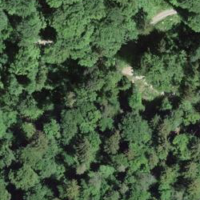
EUNIS habitat code: 41
Species observed at this site:
Cirsium arvense
Lapsana communis
Chelidonium majus
Phalaris arundinacea
Hypericum perforatum